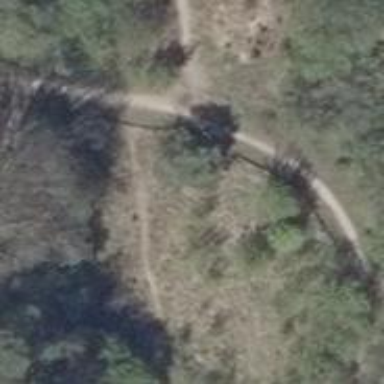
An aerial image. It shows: Sandy path.